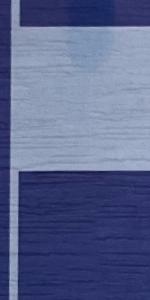
Label: Empty